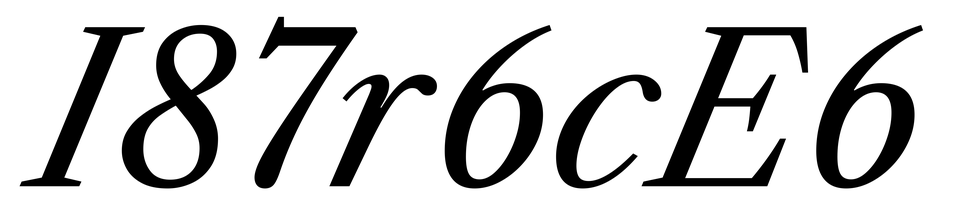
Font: LibreCaslonText-Italic_Italic